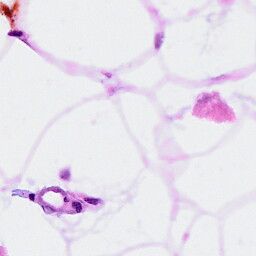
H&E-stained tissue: Breast